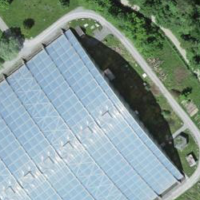
EUNIS habitat code: 53
Species observed at this site:
Cornus sanguinea